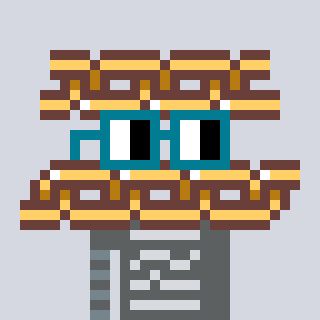
a pixel art character with square dark green glasses, a chain-shaped head and a darkpink-colored body on a cool background